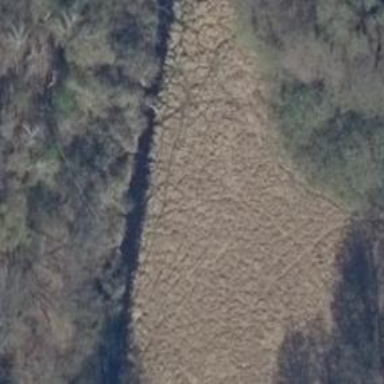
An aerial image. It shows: Beautiful wet meadow natural wetland.